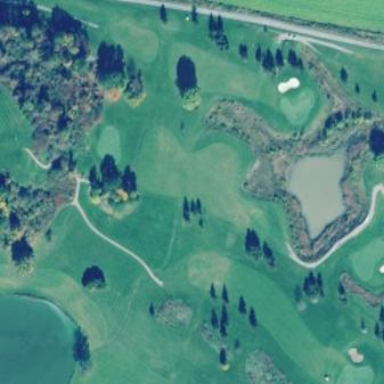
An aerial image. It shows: Scenic golf fairway.